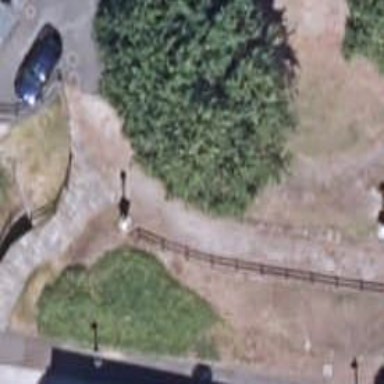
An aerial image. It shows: Unpaved footway.